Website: home-depot
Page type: receipt
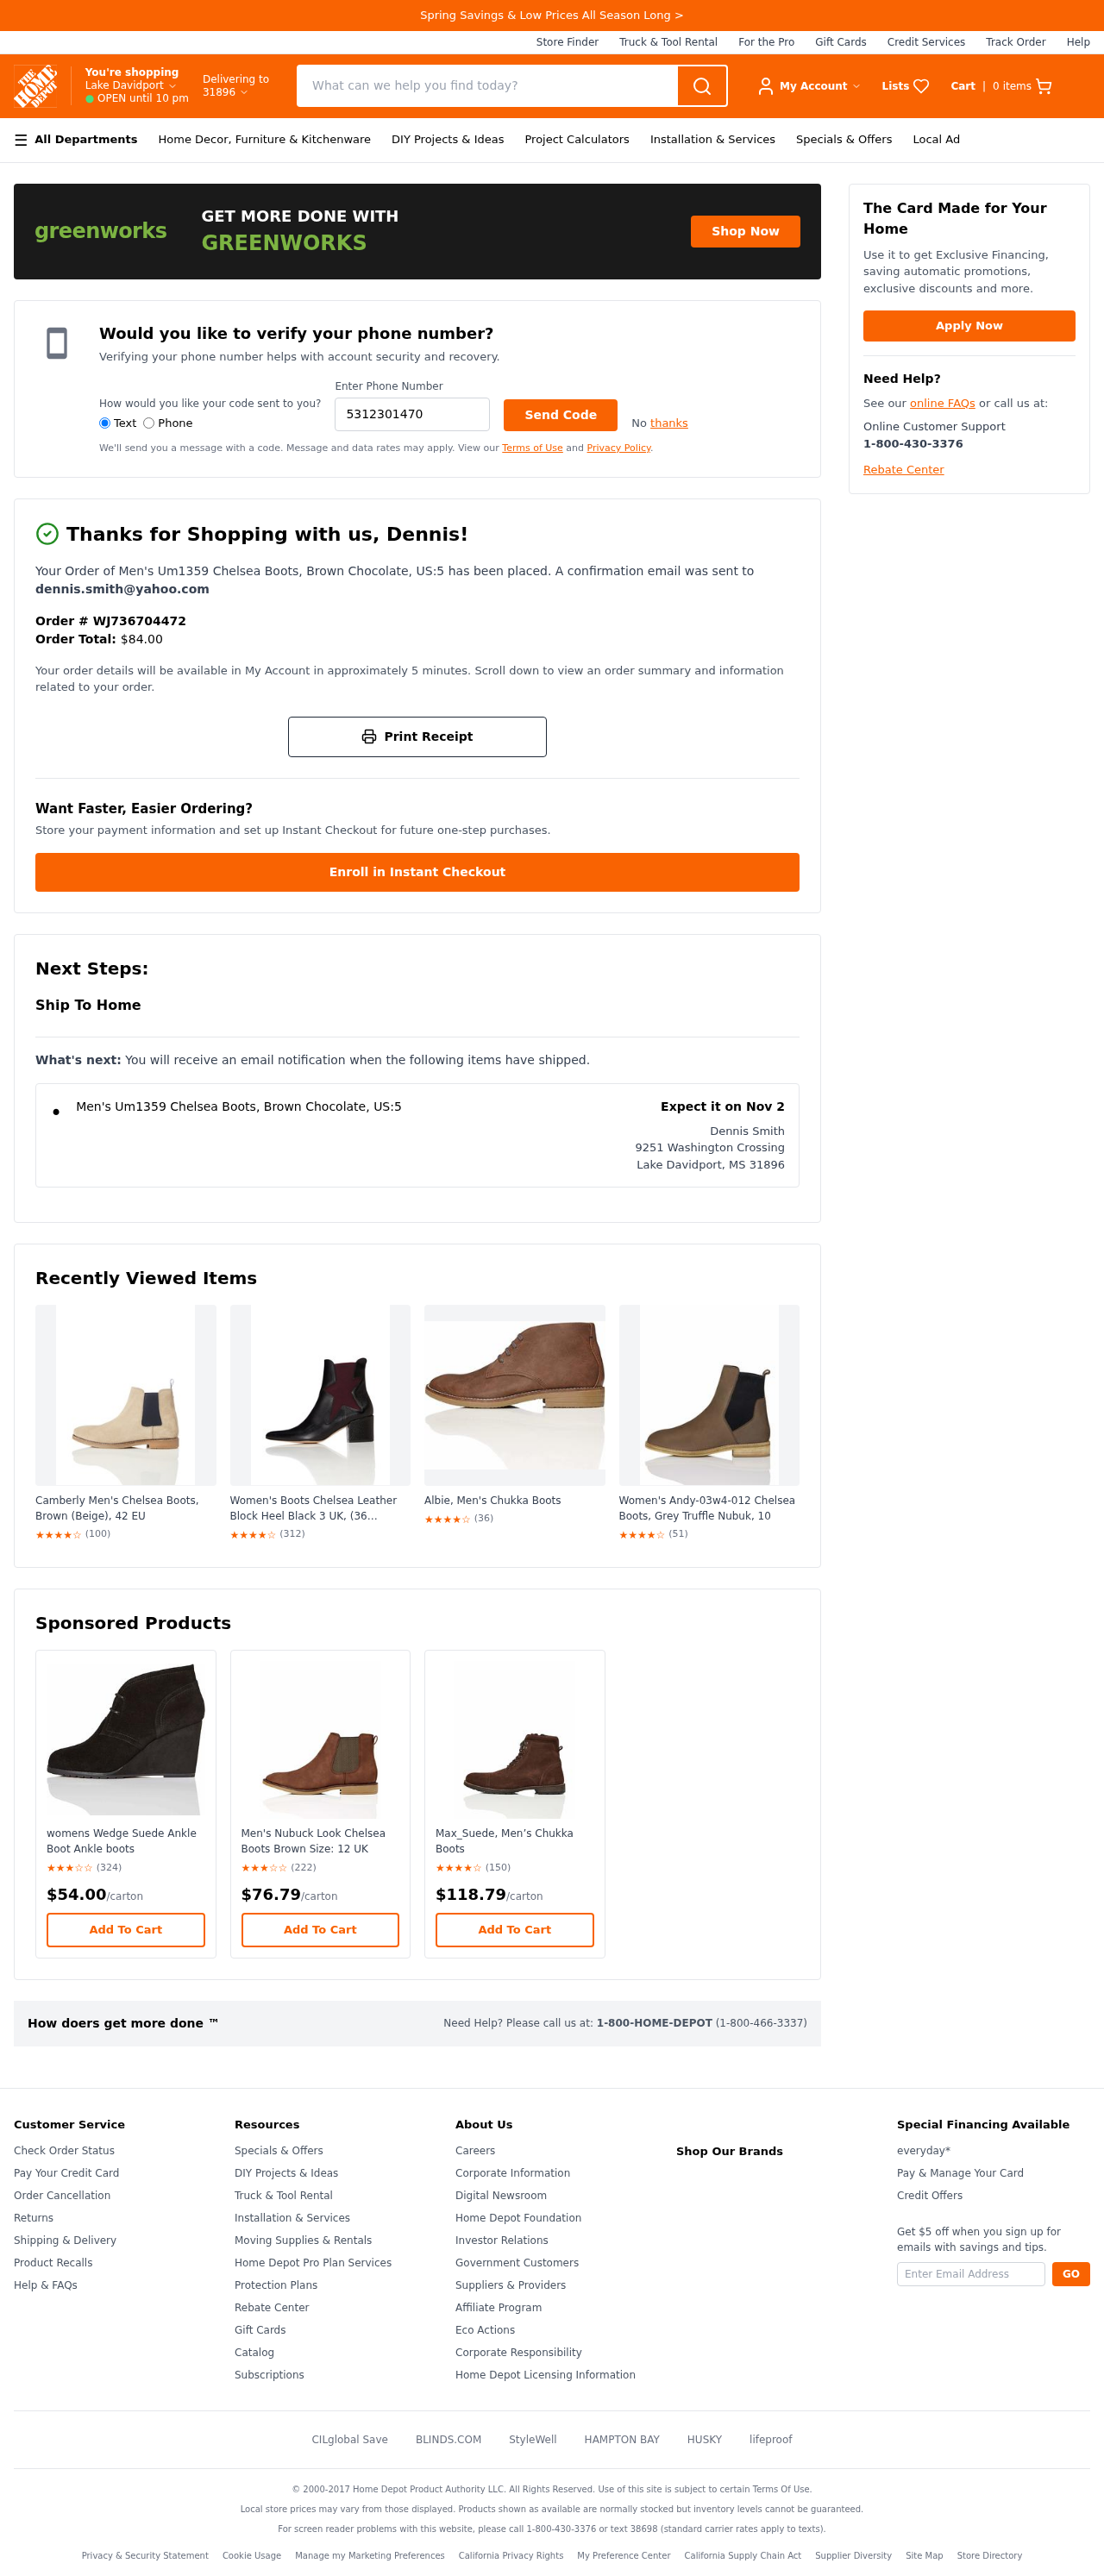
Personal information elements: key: PII_CITY
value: Lake Davidport
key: PII_CITY_STATE_ZIP
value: Lake Davidport, MS 31896
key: PII_EMAIL
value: dennis.smith@yahoo.com
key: PII_FIRSTNAME
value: Dennis
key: PII_FULLNAME
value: Dennis Smith
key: PII_PHONE
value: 5312301470
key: PII_POSTCODE
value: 31896
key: PII_STREET
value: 9251 Washington Crossing
Product elements: key: PRODUCT1_NAME
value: Men's Um1359 Chelsea Boots, Brown Chocolate, US:5
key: PRODUCT2_NAME
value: Camberly Men's Chelsea Boots, Brown (Beige), 42 EU
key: PRODUCT2_RATING
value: ★★★★☆
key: PRODUCT2_NUM_RATINGS
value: (100)
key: PRODUCT3_NAME
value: Women's Boots Chelsea Leather Block Heel Black 3 UK, (36 EU,),24-05-01
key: PRODUCT3_RATING
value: ★★★★☆
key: PRODUCT3_NUM_RATINGS
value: (312)
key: PRODUCT4_NAME
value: Albie, Men's Chukka Boots
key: PRODUCT4_RATING
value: ★★★★☆
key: PRODUCT4_NUM_RATINGS
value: (36)
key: PRODUCT5_NAME
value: Women's Andy-03w4-012 Chelsea Boots, Grey Truffle Nubuk, 10
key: PRODUCT5_RATING
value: ★★★★☆
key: PRODUCT5_NUM_RATINGS
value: (51)
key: PRODUCT6_NAME
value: womens Wedge Suede Ankle Boot Ankle boots
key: PRODUCT6_RATING
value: ★★★☆☆
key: PRODUCT6_NUM_RATINGS
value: (324)
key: PRODUCT6_PRICE
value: $54.00
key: PRODUCT7_NAME
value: Men's Nubuck Look Chelsea Boots Brown Size: 12 UK
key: PRODUCT7_RATING
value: ★★★☆☆
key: PRODUCT7_NUM_RATINGS
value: (222)
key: PRODUCT7_PRICE
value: $76.79
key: PRODUCT8_NAME
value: Max_Suede, Men’s Chukka Boots
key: PRODUCT8_RATING
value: ★★★★☆
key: PRODUCT8_NUM_RATINGS
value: (150)
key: PRODUCT8_PRICE
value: $118.79
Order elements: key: ORDER_NUM_ITEMS
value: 0
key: ORDER_ID
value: WJ736704472
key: ORDER_TOTAL
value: $84.00
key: ORDER_DELIVERY_DATE
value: Expect it on Nov 2